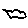
Label: cloud